Field crop: maize
Growth stage: 2
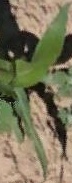
Species: maize